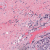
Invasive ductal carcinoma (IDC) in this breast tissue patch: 1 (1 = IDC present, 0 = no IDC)